Question: I'm trying to make a "next button" for my database, so i can view one image at a time. However the way i have it right now only changes the url and not actually the image <URL> no matter what the url is. How do i fix this?
this is how my db looks

'''
<?php
require("includes/conn.php");
if (isset($_GET["imagecount"]))
$next = (int)$_GET["imagecount"]; //int is for sql injection
else
$next = 0;
$result = mysql_query("select * from people order by id desc limit $next, 1") or die(mysql_error());
?>
<?php
$result = mysql_query("select * from people order by id desc limit 0, 1 ") or die ("haznot DB: " . mysql_error());
while ($row = mysql_fetch_assoc($result))
{
echo "<img src="images/" . $row['filename'] . "" alt="" /><br />";
}
?>
<a href="images.php?imagecount=<?php echo $next+1; ?>">Next</a>
'''
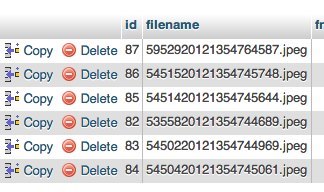
Answer: You want 'WHERE id = $next' in your query. Not what you have.
Why do you have two mysql queries...
'''
"Select * FROM people WHERE 'id' = $next"
'''